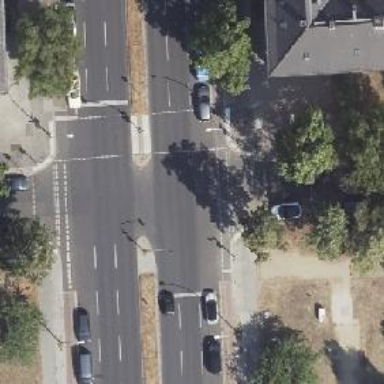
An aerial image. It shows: Secondary road with asphalt surface. There is cycle track on the right side.